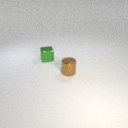
small green metal cube to the left of small brown metal cylinder